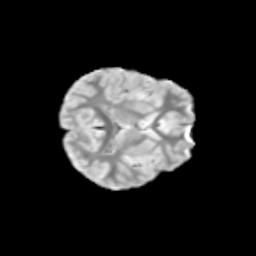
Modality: T2w
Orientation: axial
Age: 9
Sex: female
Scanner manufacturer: siemens
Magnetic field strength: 3 T
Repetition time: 3.8 s
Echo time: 0.07 s